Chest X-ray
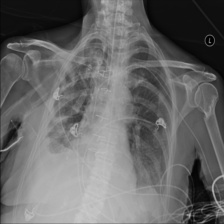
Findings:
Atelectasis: positive
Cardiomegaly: negative
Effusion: negative
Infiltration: positive
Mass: negative
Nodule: negative
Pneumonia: negative
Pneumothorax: negative
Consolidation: negative
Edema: negative
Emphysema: negative
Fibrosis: negative
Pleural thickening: negative
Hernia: negative